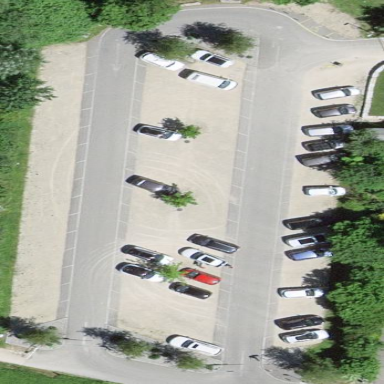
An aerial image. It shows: Parking area with surface.